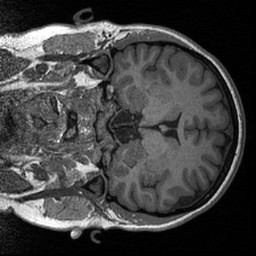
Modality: T1w
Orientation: coronal
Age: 30
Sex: female